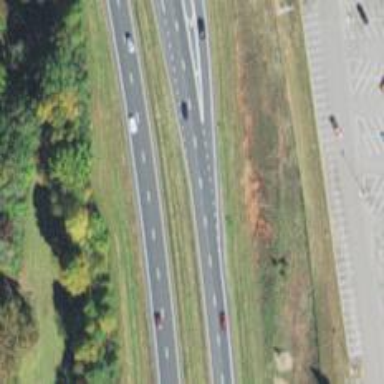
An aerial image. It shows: Asphalt trunk highway which is also expressway.